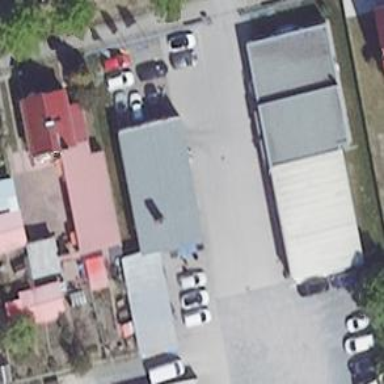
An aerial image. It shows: Car repair shop.